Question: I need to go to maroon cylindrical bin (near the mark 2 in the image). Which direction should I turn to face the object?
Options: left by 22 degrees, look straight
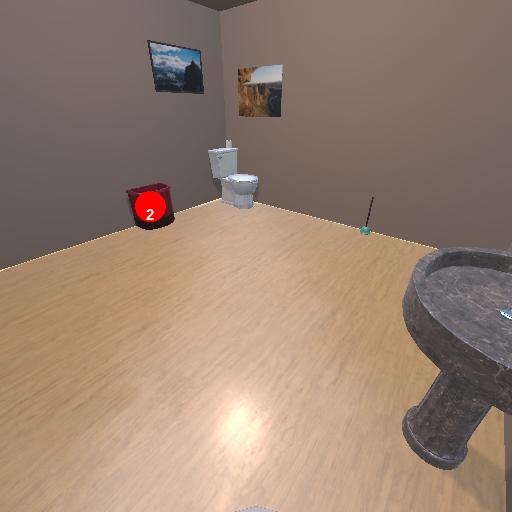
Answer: left by 22 degrees